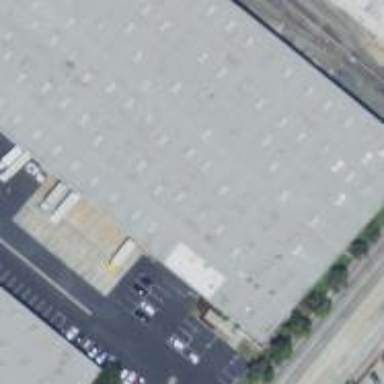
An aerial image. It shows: Warehouse.